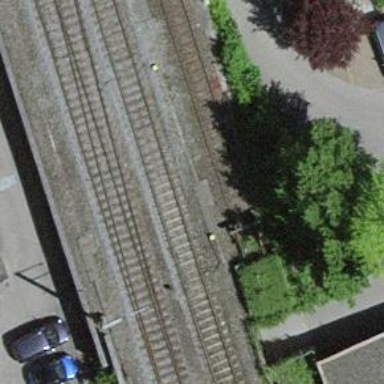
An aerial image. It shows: Railway buffer stop.